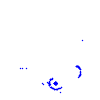
Particle: proton